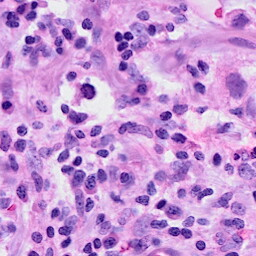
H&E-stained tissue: Breast